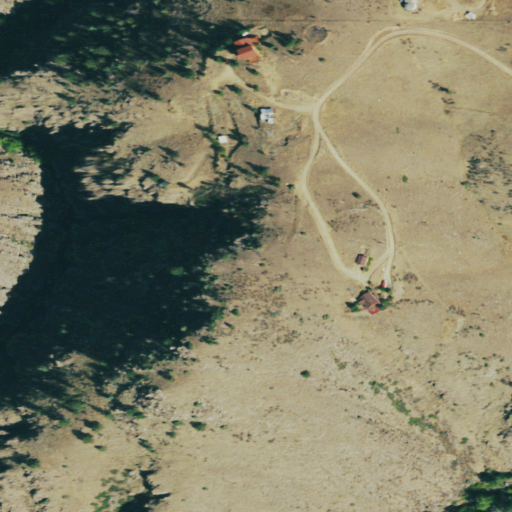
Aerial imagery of mountain in Colorado named Fletcher Hill containing shrub, grassland, evergreen forest, open development, and woody wetlands